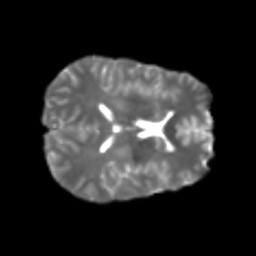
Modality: T2w
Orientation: axial
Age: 24
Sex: male
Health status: healthy
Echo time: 0.074 s